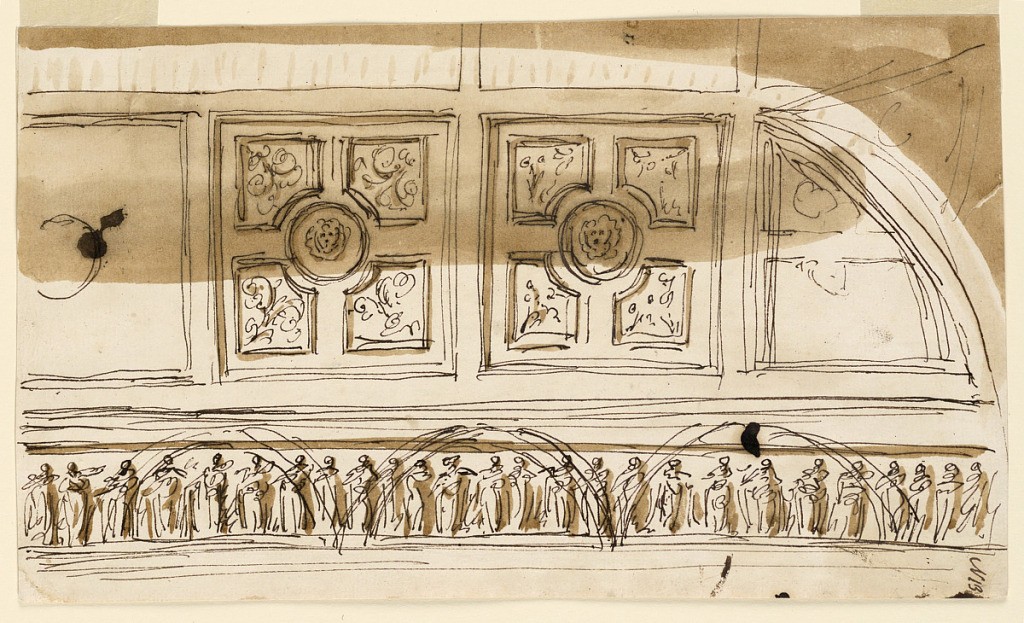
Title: Design for ceiling decoration
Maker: Giuseppe Barberi, Italian, 1746–1809
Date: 1789–1793
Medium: Pen and brown ink, brush and brown wash on off-white laid paper, lined
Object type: Drawing
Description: Frieze, coved ceiling, probably for the Winter Bedroom in the Altieri.